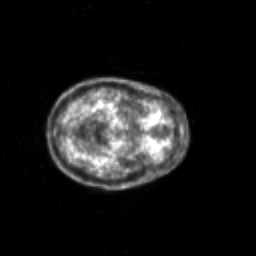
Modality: PET
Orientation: axial
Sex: female
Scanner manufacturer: siemens